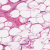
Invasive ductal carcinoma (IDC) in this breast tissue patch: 0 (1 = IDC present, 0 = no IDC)